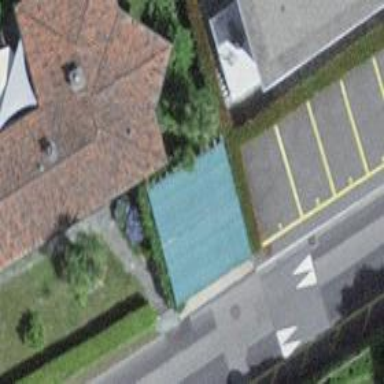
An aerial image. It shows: Carport structure.